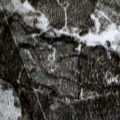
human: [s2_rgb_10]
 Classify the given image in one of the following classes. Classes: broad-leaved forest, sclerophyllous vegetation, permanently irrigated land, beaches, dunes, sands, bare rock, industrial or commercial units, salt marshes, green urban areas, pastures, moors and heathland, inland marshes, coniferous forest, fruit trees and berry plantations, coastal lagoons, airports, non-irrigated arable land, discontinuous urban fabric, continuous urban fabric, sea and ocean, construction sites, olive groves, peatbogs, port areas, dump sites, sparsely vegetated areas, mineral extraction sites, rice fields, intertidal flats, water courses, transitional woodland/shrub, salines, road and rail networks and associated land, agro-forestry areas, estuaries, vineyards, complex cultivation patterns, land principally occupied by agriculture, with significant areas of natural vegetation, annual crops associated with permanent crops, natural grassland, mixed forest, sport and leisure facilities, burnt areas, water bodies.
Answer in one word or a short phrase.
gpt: coniferous forest, peatbogs